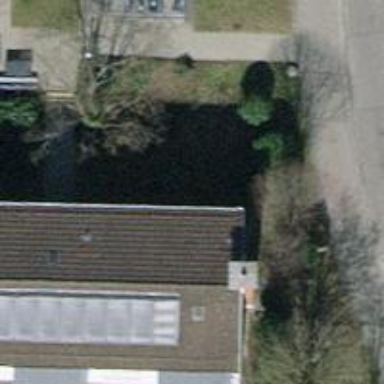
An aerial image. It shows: Urban area featuring tree as natural element.